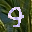
Label: 9